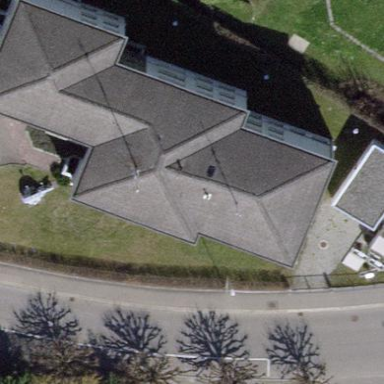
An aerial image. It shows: Office building.